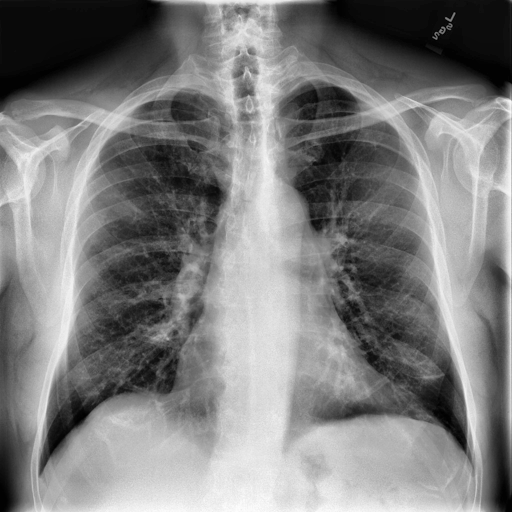
Finding: NORMAL